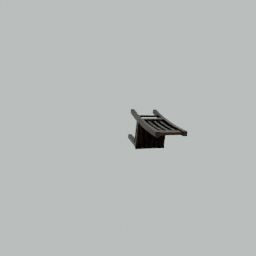
Label: furniture